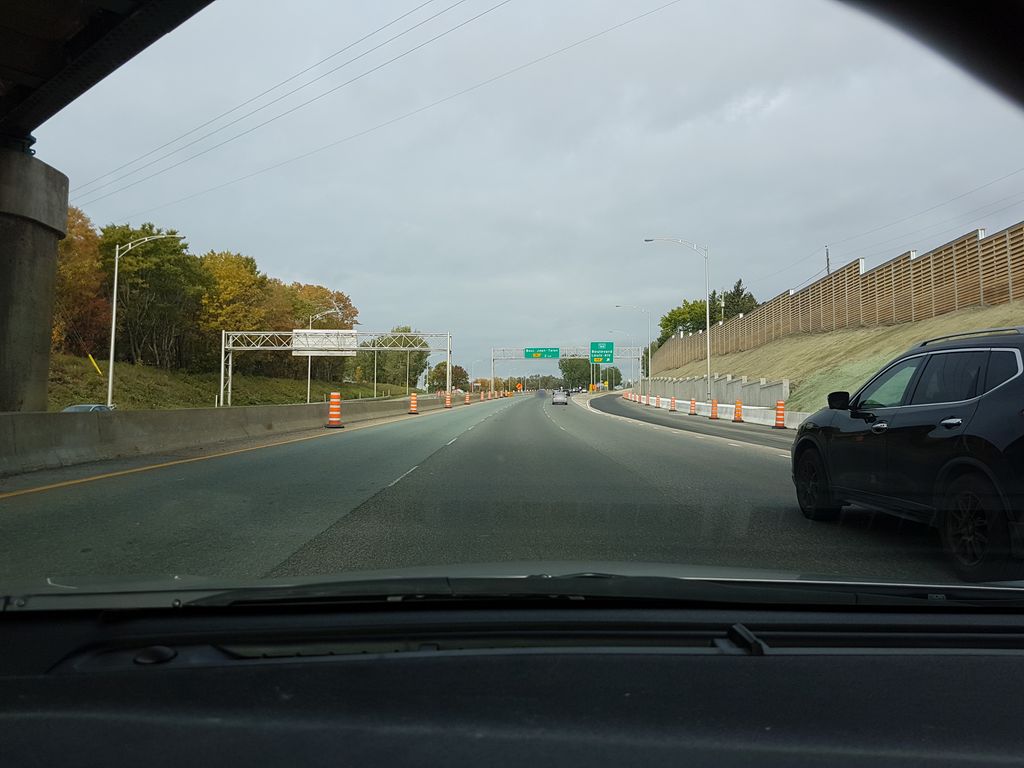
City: quebec_city